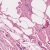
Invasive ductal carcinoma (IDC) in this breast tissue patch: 0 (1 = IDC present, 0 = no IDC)